Field crop: maize
Growth stage: 2
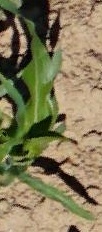
Species: maize